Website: walmart
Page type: billing-address
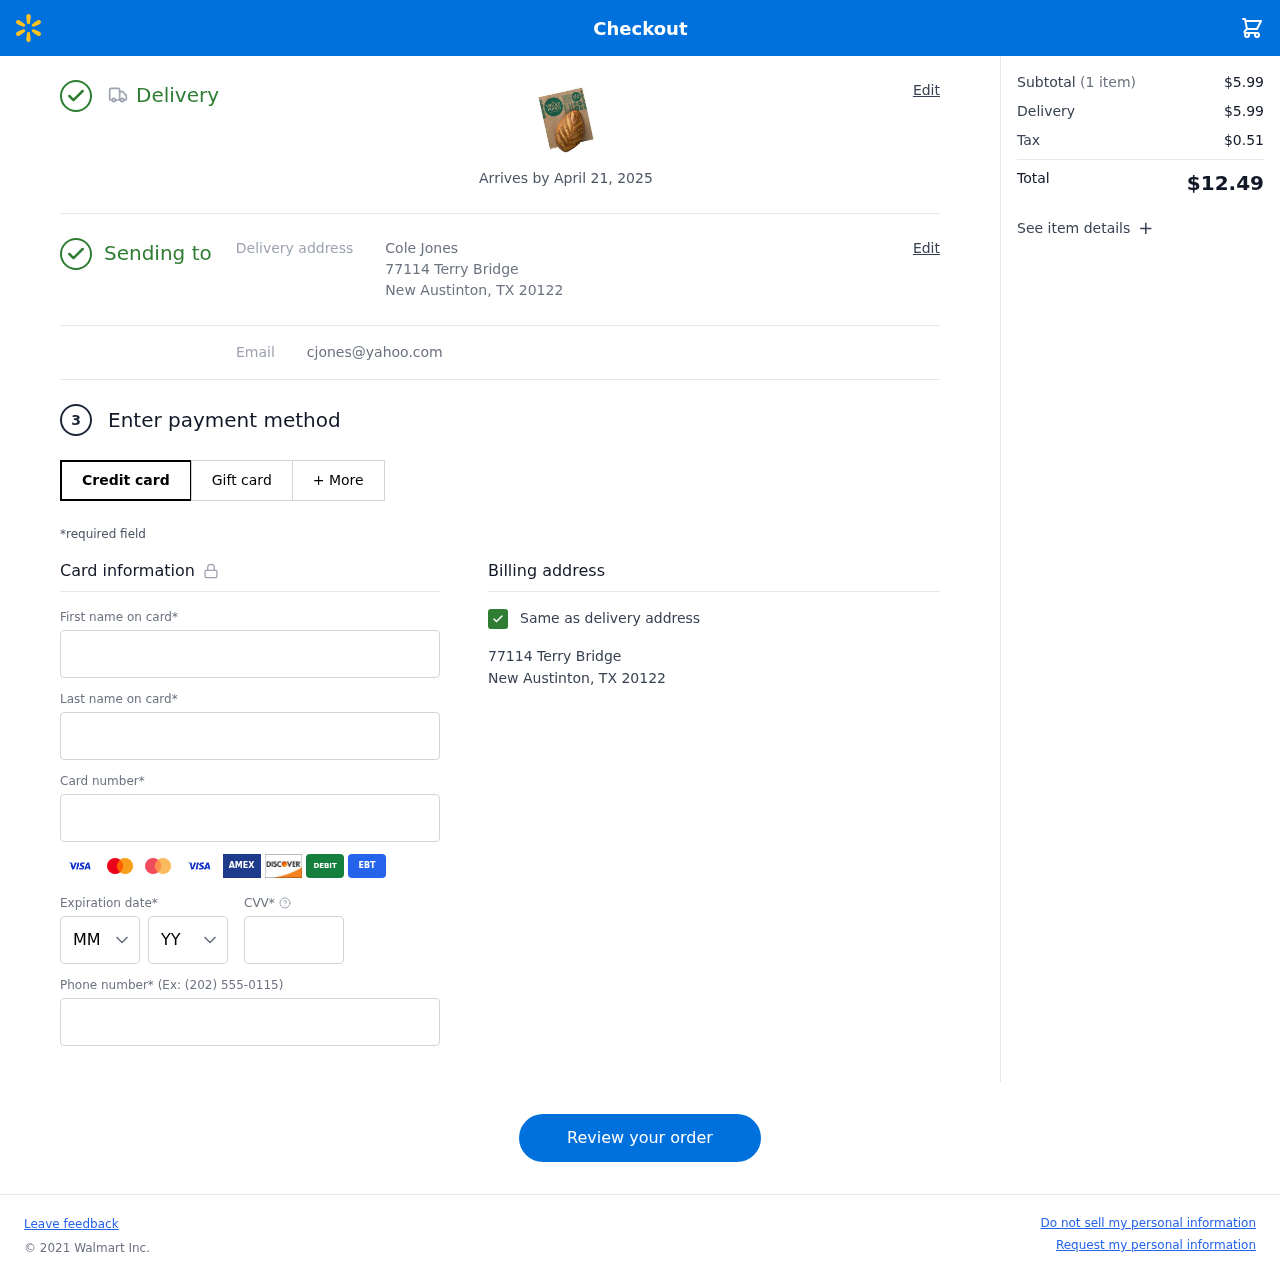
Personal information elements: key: PII_CARD_CVV
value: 617
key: PII_CARD_EXPIRY_MONTH
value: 06
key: PII_CARD_EXPIRY_YEAR
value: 28
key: PII_CARD_NUMBER
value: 4836 6137 5915 0875
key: PII_EMAIL
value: cjones@yahoo.com
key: PII_FIRSTNAME
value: Cole
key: PII_FULLNAME
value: Cole Jones
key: PII_LASTNAME
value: Jones
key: PII_PHONE
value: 2469746669
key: PII_STREET
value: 77114 Terry Bridge
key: PII_CITY_STATE_ZIP
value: New Austinton, TX 20122
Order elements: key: ORDER_DELIVERY_DATE
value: Arrives by April 21, 2025
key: ORDER_NUM_ITEMS
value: (1 item)
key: ORDER_SUBTOTAL
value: $5.99
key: ORDER_SHIPPING_COST
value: $5.99
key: ORDER_TAX
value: $0.51
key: ORDER_TOTAL
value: $12.49